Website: macys
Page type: cross-sells
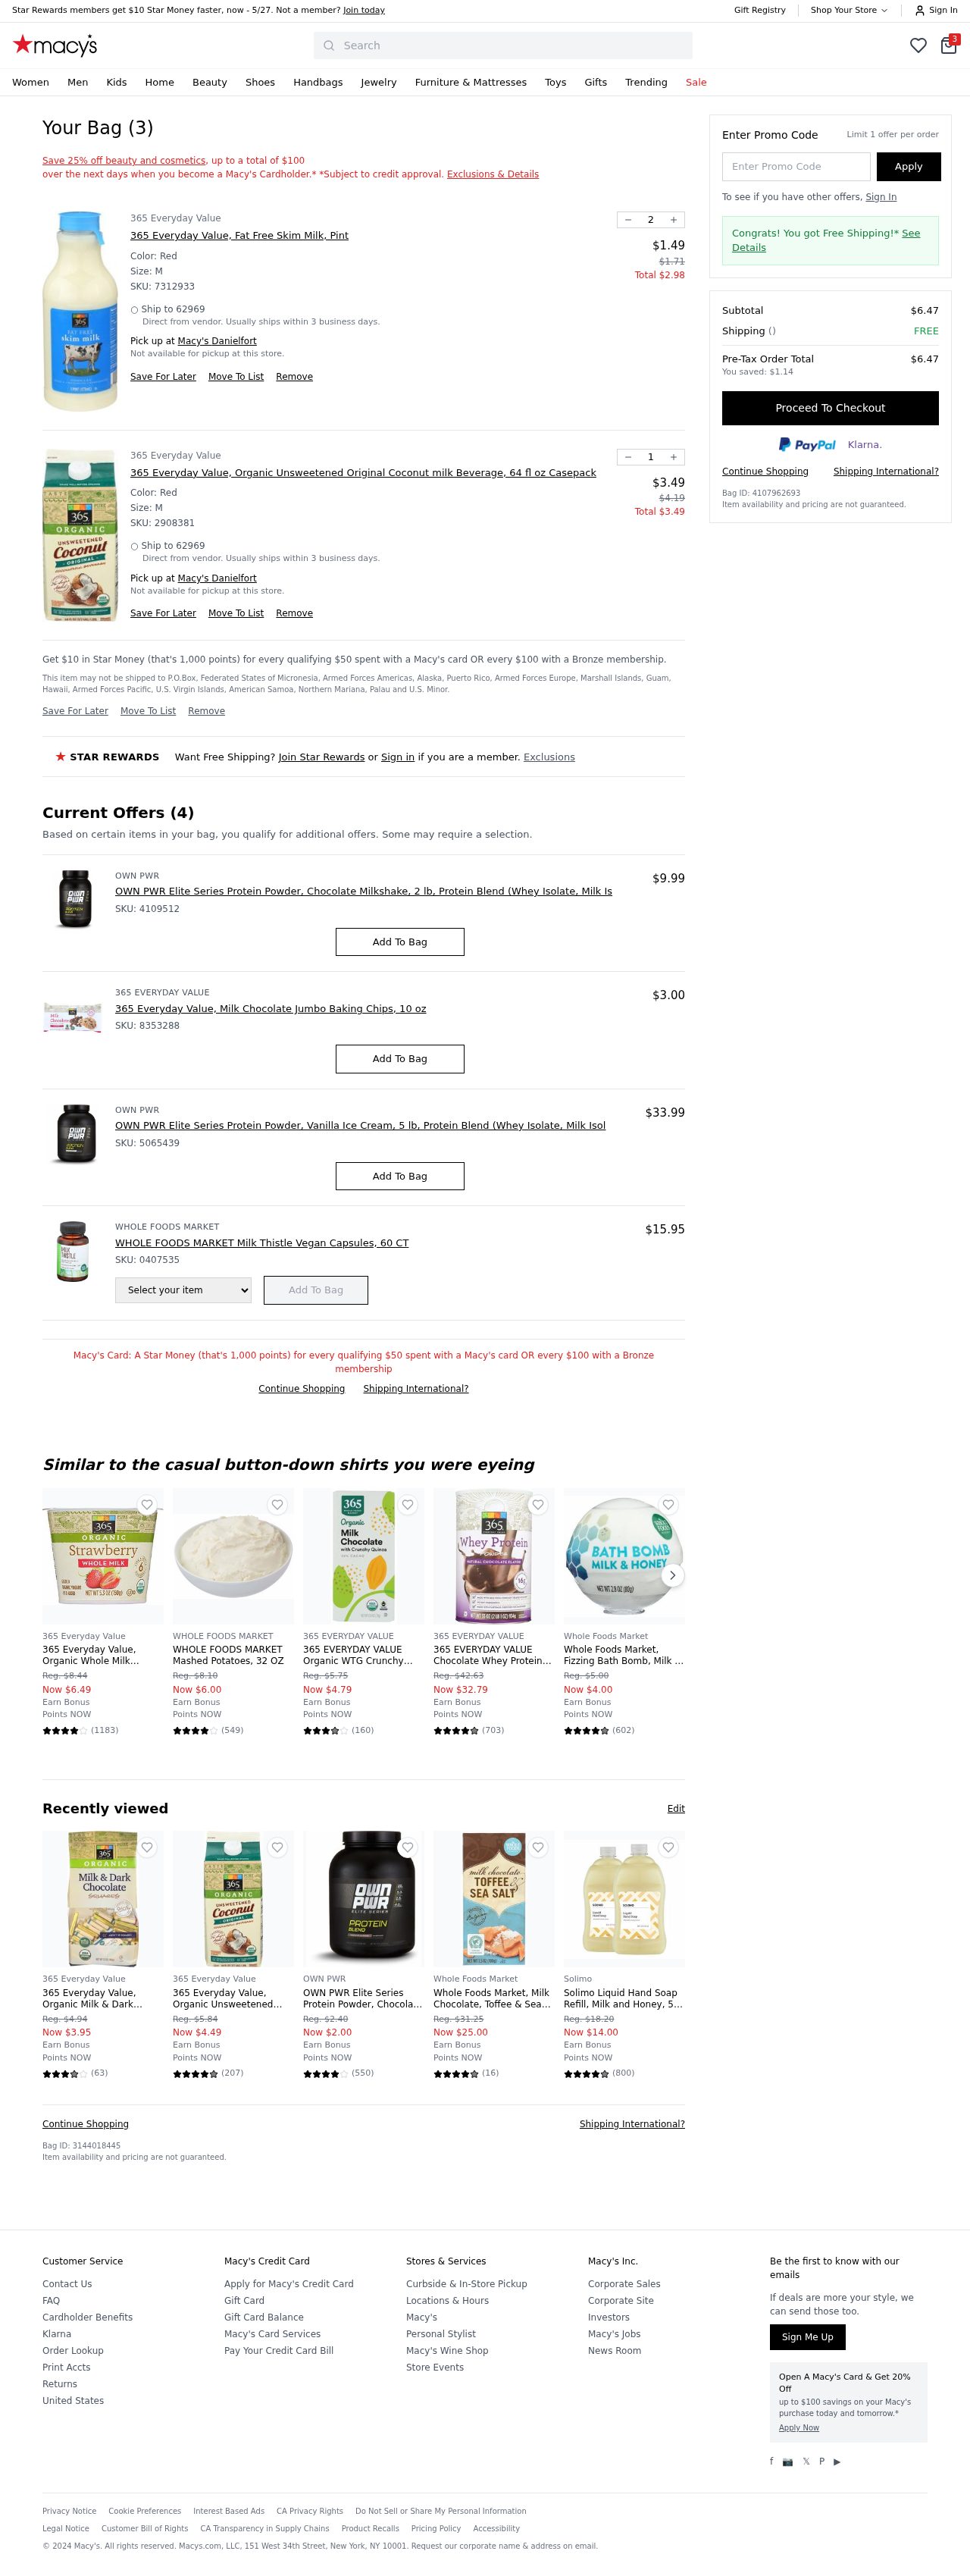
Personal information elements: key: PII_CITY
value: Danielfort
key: PII_POSTCODE
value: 62969
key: PII_PROMO_CODE
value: SPRING94
Product elements: key: PRODUCT10_BRAND
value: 365 Everyday Value
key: PRODUCT10_NAME
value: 365 Everyday Value, Organic Milk & Dark Chocolate Squares, 5.7 Ounce
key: PRODUCT10_NUM_RATINGS
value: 63
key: PRODUCT10_PRICE
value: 3.95
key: PRODUCT10_RATING
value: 3.6
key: PRODUCT11_BRAND
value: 365 Everyday Value
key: PRODUCT11_NAME
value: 365 Everyday Value, Organic Unsweetened Original Coconut milk Beverage, 64 fl oz
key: PRODUCT11_NUM_RATINGS
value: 207
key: PRODUCT11_PRICE
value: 4.49
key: PRODUCT11_RATING
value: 4.5
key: PRODUCT12_BRAND
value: OWN PWR
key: PRODUCT12_NAME
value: OWN PWR Elite Series Protein Powder, Chocolate Milkshake, 5 lb, Protein Blend (Whey Isolate, Milk Is
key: PRODUCT12_NUM_RATINGS
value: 550
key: PRODUCT12_PRICE
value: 2
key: PRODUCT12_RATING
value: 4.4
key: PRODUCT13_BRAND
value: Whole Foods Market
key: PRODUCT13_NAME
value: Whole Foods Market, Milk Chocolate, Toffee & Sea Salt, 3.5 oz
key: PRODUCT13_NUM_RATINGS
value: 16
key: PRODUCT13_PRICE
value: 25
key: PRODUCT13_RATING
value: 4.7
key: PRODUCT14_BRAND
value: Solimo
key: PRODUCT14_NAME
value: Solimo Liquid Hand Soap Refill, Milk and Honey, 56 Fluid Ounce (Pack of 2)
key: PRODUCT14_NUM_RATINGS
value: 800
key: PRODUCT14_PRICE
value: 14
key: PRODUCT14_RATING
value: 4.6
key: PRODUCT15_BRAND
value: OWN PWR
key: PRODUCT15_NAME
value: OWN PWR Elite Series Protein Powder, Chocolate Milkshake, 2 lb, Protein Blend (Whey Isolate, Milk Is
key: PRODUCT15_PRICE
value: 9.99
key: PRODUCT16_BRAND
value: OWN PWR
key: PRODUCT16_NAME
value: OWN PWR Elite Series Protein Powder, Vanilla Ice Cream, 5 lb, Protein Blend (Whey Isolate, Milk Isol
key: PRODUCT16_PRICE
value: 33.99
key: PRODUCT1_BRAND
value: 365 Everyday Value
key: PRODUCT1_NAME
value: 365 Everyday Value, Fat Free Skim Milk, Pint
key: PRODUCT1_PRICE
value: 1.49
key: PRODUCT1_QUANTITY
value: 2
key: PRODUCT2_BRAND
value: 365 Everyday Value
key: PRODUCT2_NAME
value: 365 Everyday Value, Organic Unsweetened Original Coconut milk Beverage, 64 fl oz Casepack
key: PRODUCT2_PRICE
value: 3.49
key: PRODUCT2_QUANTITY
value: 1
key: PRODUCT3_BRAND
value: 365 Everyday Value
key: PRODUCT3_NAME
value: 365 Everyday Value, Milk Chocolate Jumbo Baking Chips, 10 oz
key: PRODUCT3_PRICE
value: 3
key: PRODUCT4_BRAND
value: WHOLE FOODS MARKET
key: PRODUCT4_NAME
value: WHOLE FOODS MARKET Milk Thistle Vegan Capsules, 60 CT
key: PRODUCT4_PRICE
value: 15.95
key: PRODUCT5_BRAND
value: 365 Everyday Value
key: PRODUCT5_NAME
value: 365 Everyday Value, Organic Whole Milk Yogurt, Strawberry, 5.3 oz
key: PRODUCT5_NUM_RATINGS
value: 1183
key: PRODUCT5_PRICE
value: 6.49
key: PRODUCT5_RATING
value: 4.2
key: PRODUCT6_BRAND
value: WHOLE FOODS MARKET
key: PRODUCT6_NAME
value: WHOLE FOODS MARKET Mashed Potatoes, 32 OZ
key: PRODUCT6_NUM_RATINGS
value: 549
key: PRODUCT6_PRICE
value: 6
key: PRODUCT6_RATING
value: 4.3
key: PRODUCT7_BRAND
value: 365 EVERYDAY VALUE
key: PRODUCT7_NAME
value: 365 EVERYDAY VALUE Organic WTG Crunchy Quinoa Milk Chocolate Bar, 2.8 OZ
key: PRODUCT7_NUM_RATINGS
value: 160
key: PRODUCT7_PRICE
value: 4.79
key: PRODUCT7_RATING
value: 3.9
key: PRODUCT8_BRAND
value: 365 EVERYDAY VALUE
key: PRODUCT8_NAME
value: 365 EVERYDAY VALUE Chocolate Whey Protein Powder, 33 OZ
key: PRODUCT8_NUM_RATINGS
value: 703
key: PRODUCT8_PRICE
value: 32.79
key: PRODUCT8_RATING
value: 4.6
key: PRODUCT9_BRAND
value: Whole Foods Market
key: PRODUCT9_NAME
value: Whole Foods Market, Fizzing Bath Bomb, Milk & Honey, 2.3 oz
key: PRODUCT9_NUM_RATINGS
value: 602
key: PRODUCT9_PRICE
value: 4
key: PRODUCT9_RATING
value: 4.6
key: PRODUCT1_SKU
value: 7312933
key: PRODUCT1_ORIGINAL_PRICE
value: $1.71
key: PRODUCT1_TOTAL
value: $2.98
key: PRODUCT2_SKU
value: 2908381
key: PRODUCT2_ORIGINAL_PRICE
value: $4.19
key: PRODUCT2_TOTAL
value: $3.49
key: PRODUCT15_SKU
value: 4109512
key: PRODUCT3_SKU
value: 8353288
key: PRODUCT16_SKU
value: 5065439
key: PRODUCT4_SKU
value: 0407535
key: PRODUCT5_ORIGINAL_PRICE
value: Reg. $8.44
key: PRODUCT6_ORIGINAL_PRICE
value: Reg. $8.10
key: PRODUCT7_ORIGINAL_PRICE
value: Reg. $5.75
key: PRODUCT8_ORIGINAL_PRICE
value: Reg. $42.63
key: PRODUCT9_ORIGINAL_PRICE
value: Reg. $5.00
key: PRODUCT10_ORIGINAL_PRICE
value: Reg. $4.94
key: PRODUCT11_ORIGINAL_PRICE
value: Reg. $5.84
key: PRODUCT12_ORIGINAL_PRICE
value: Reg. $2.40
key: PRODUCT13_ORIGINAL_PRICE
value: Reg. $31.25
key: PRODUCT14_ORIGINAL_PRICE
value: Reg. $18.20
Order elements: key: ORDER_NUM_ITEMS
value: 3
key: ORDER_SUBTOTAL
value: $6.47
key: ORDER_TOTAL
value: $6.47
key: ORDER_SAVINGS
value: $1.14
Search elements: key: HEADER_SEARCH
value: Search